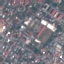
Land use / land cover class: Residential